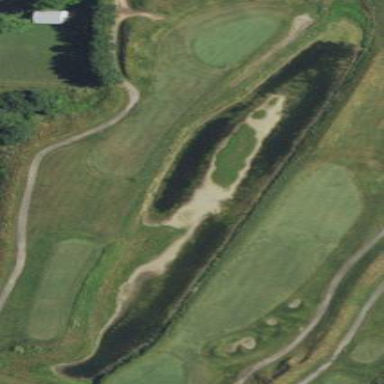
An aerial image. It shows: Scenic view of water hazard on golf course. The natural water feature adds beauty to the landscape.